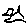
Label: bird